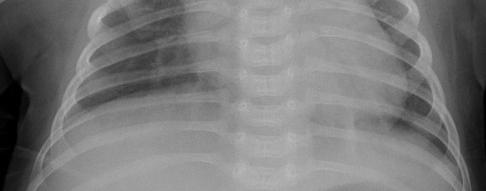
Diagnosis: PNEUMONIA